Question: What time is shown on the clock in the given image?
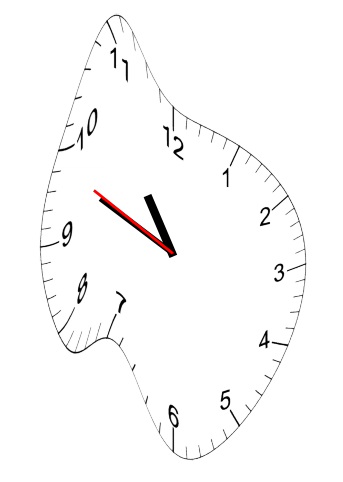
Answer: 10:48:49